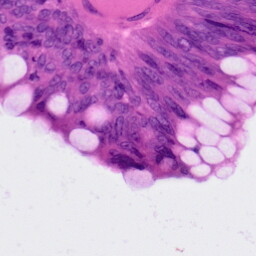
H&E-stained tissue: Colon